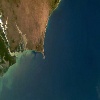
Label: water